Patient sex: M
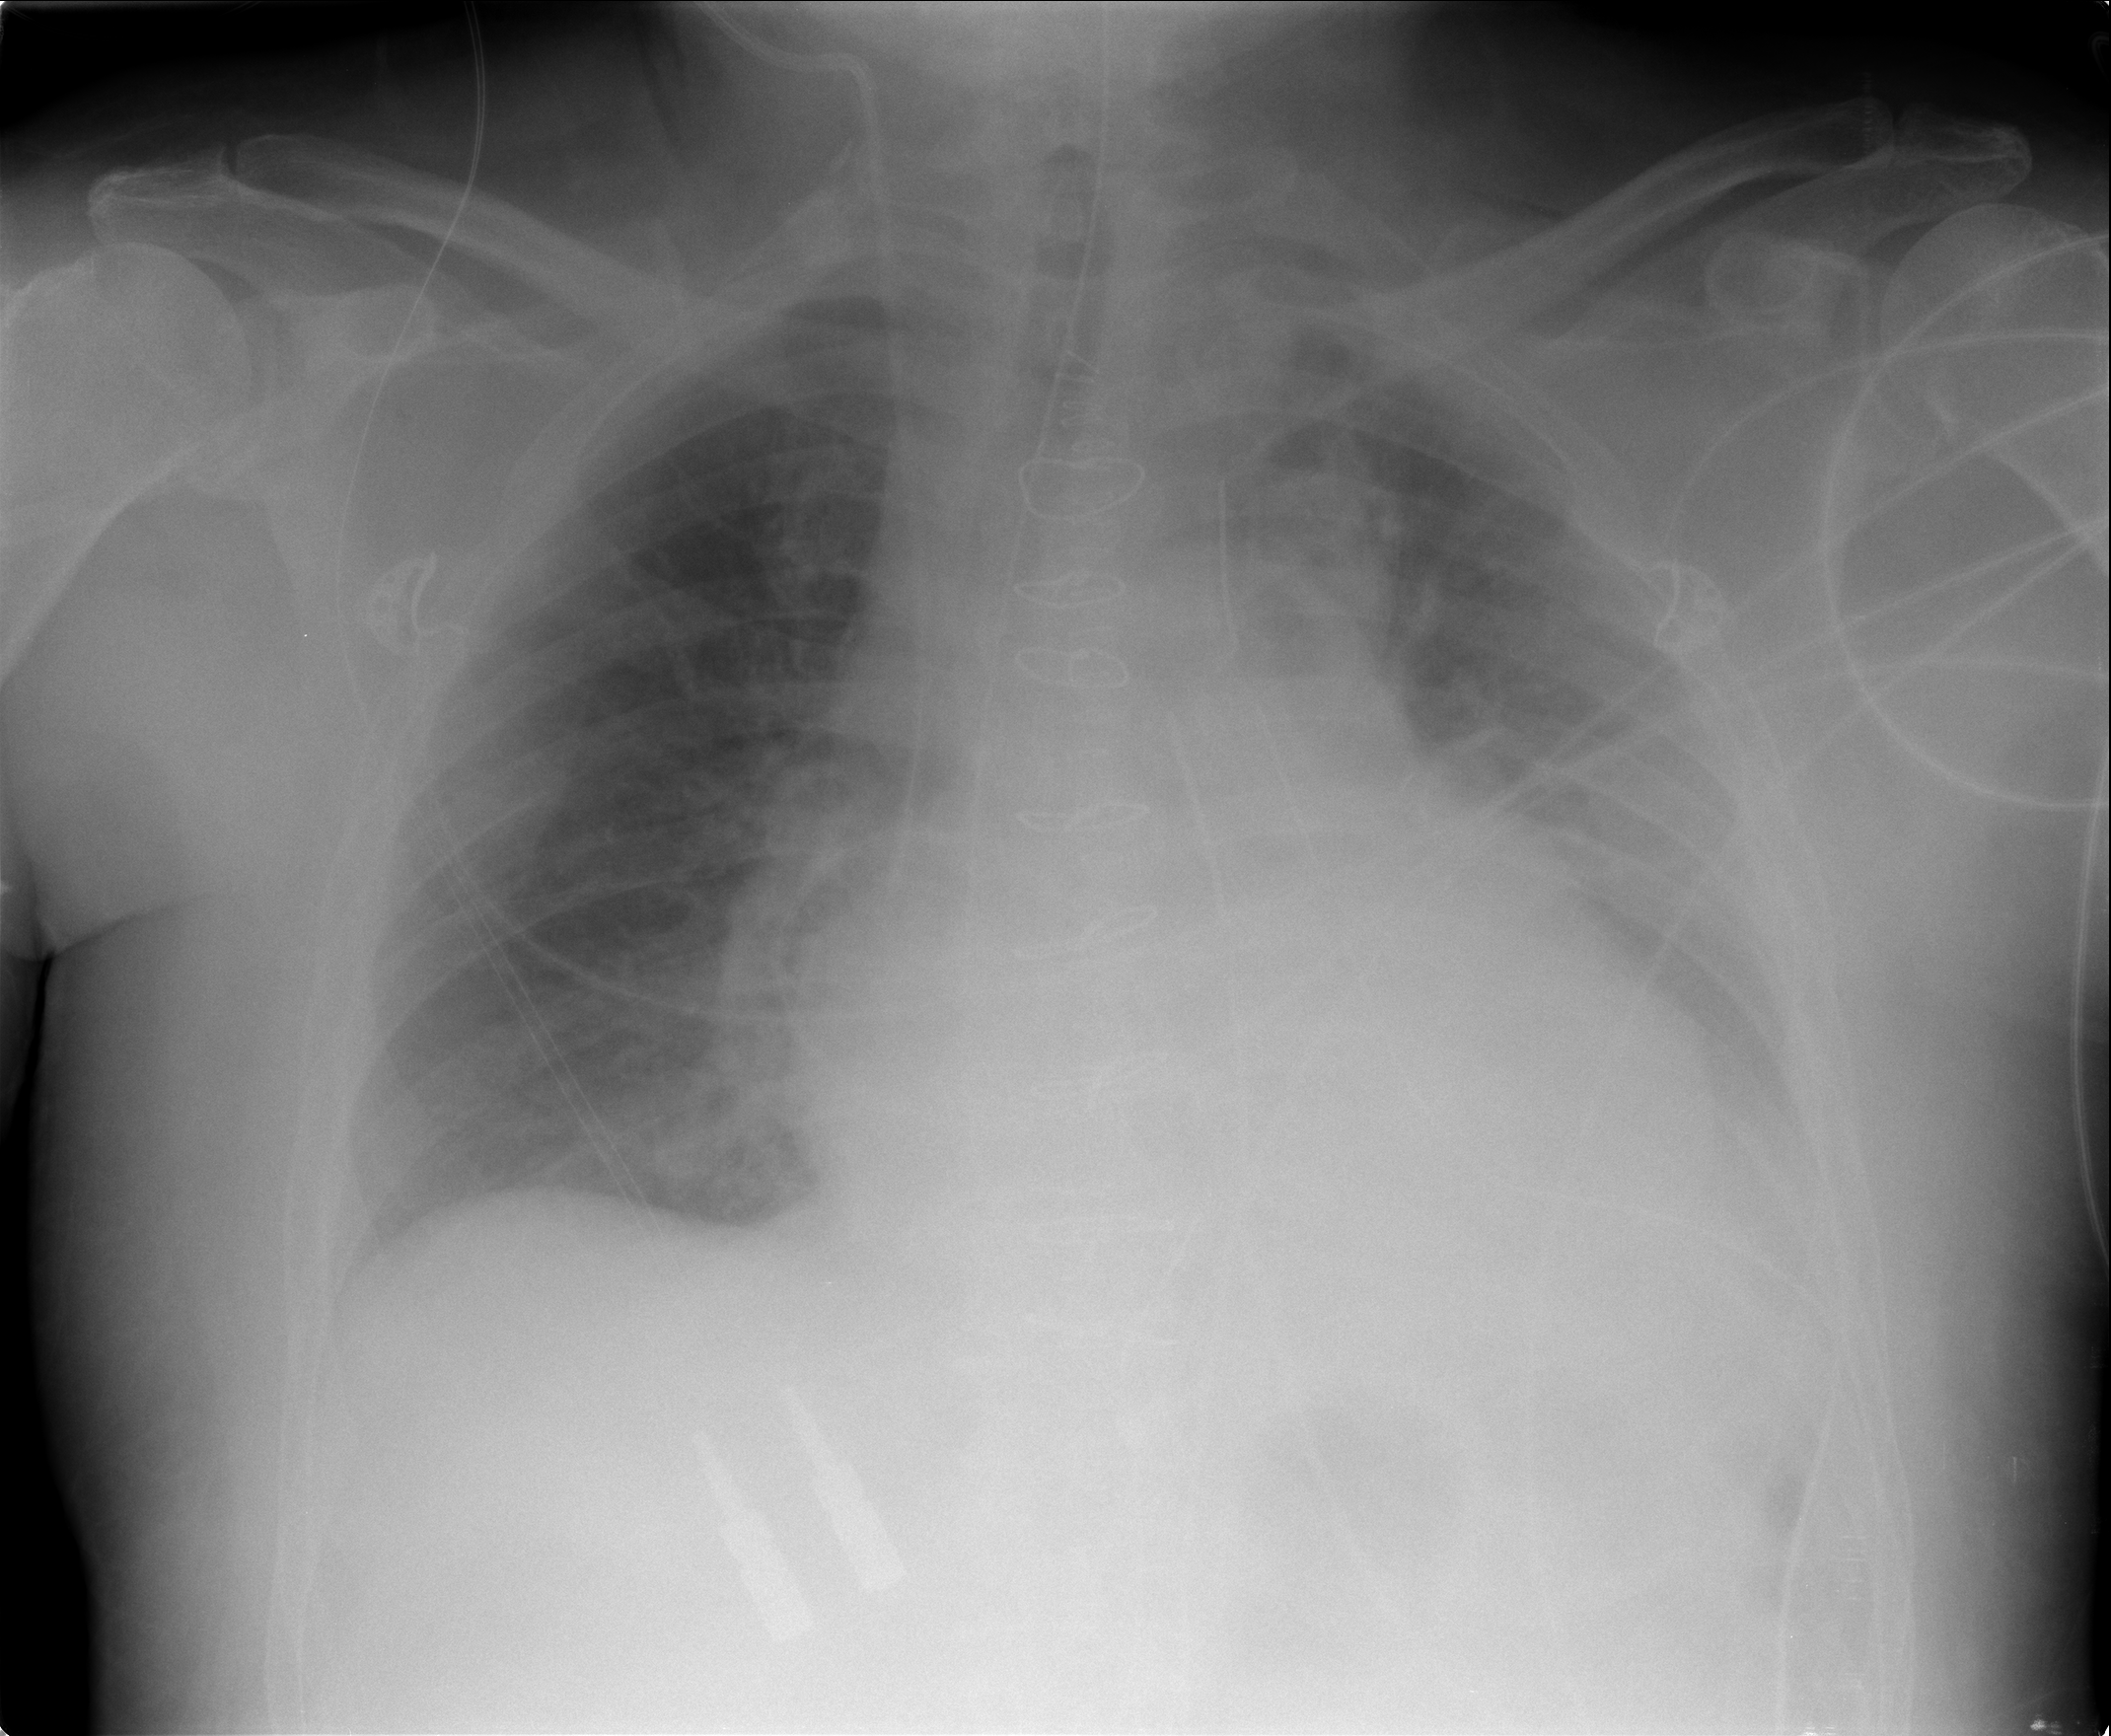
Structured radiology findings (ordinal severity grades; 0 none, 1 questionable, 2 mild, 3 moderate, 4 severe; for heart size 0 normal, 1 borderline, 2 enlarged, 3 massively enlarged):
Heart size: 2
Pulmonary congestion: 2
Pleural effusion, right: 0
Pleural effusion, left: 3
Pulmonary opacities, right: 0
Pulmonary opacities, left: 0
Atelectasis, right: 0
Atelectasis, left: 2